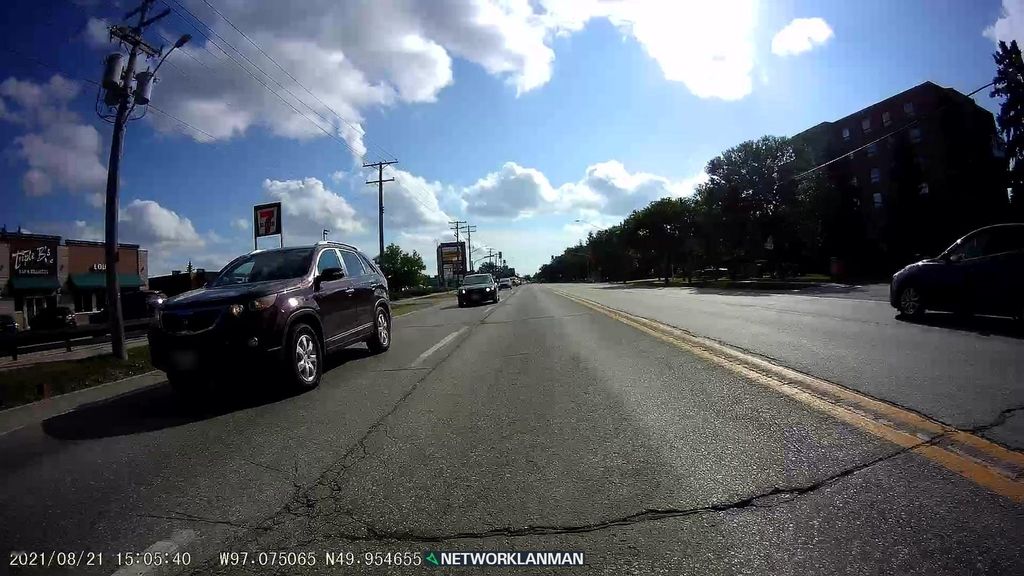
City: winnipeg